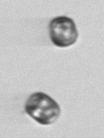
Label: Thalassiosira_sp_aff_mala